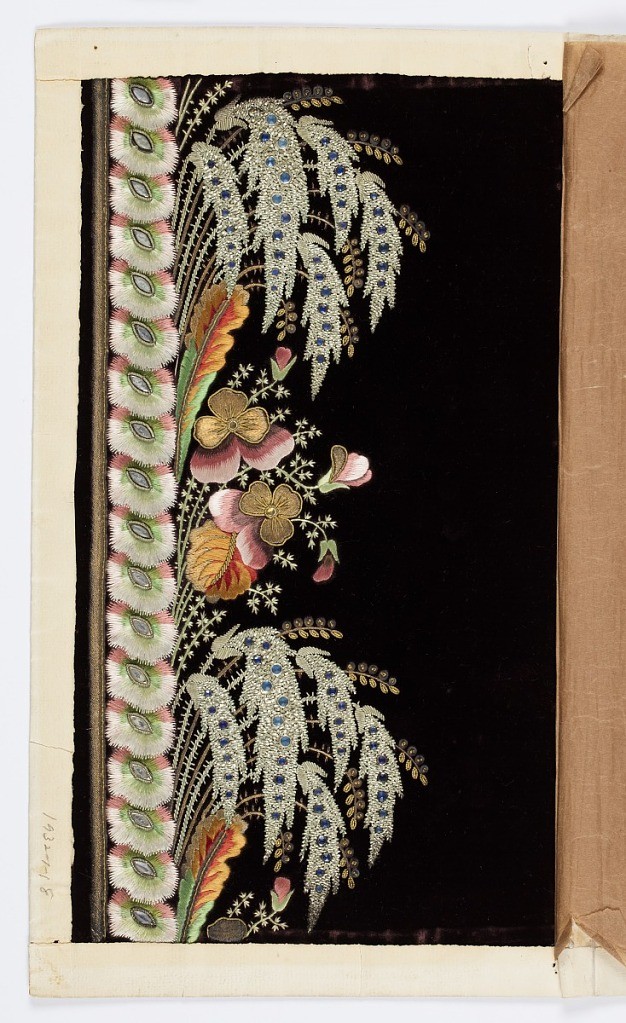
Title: Embroidery sample
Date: ca. 1800
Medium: silk, metal-wrapped silk cord, metal sequins, bullion and glass, paper Technique: embroidered in satin, stem and couching stitches on cut supplementary warp pile (velvet); in paper envelope Label: Satin and stem stitches embroidered in silk and gold metallic thread; embroidered gold and silver metal wire coils, sequins, bezeled mirrored glass beads, and bezeled blue and yellow glass beads on cut supplementary warp pile (velvet); paper enclosure
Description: Paper envelope containing manufacturer's embroidery sample for a man's long coat. Dark purple cut velvet embroidered in elaborate border design of fern-like leaves worked in silver metal bullion and blue glass; flowers in pink, purple and gold with gold glass centers; and red, orange, green and gold leaves. One edge is bordered with stylized carnation flower heads in pink, white and green with glass and silver bullion centers.